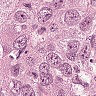
Metastatic tissue present: yes